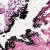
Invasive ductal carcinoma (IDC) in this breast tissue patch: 0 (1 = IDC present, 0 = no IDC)